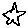
Label: star